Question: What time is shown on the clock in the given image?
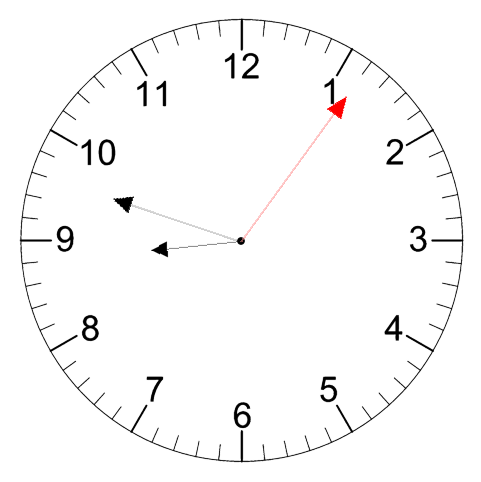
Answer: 08:48:06